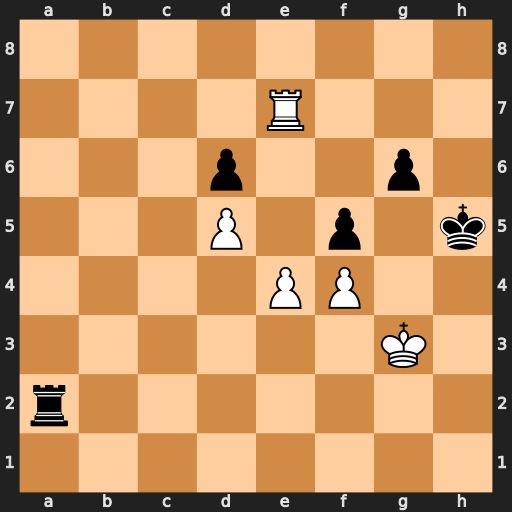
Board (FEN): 8/4R3/3p2p1/3P1p1k/4PP2/6K1/r7/8
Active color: w
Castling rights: -
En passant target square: -
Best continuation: Rh7#